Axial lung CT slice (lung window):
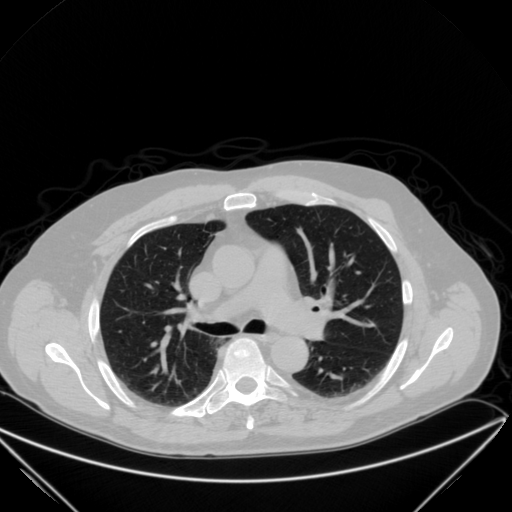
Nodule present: no